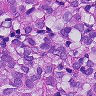
Metastatic tissue present: yes